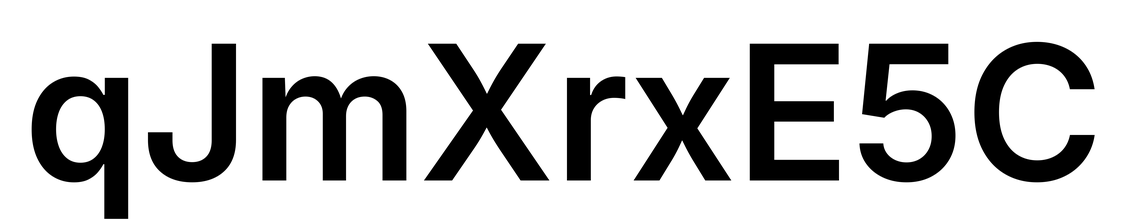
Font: Inter_SemiBold